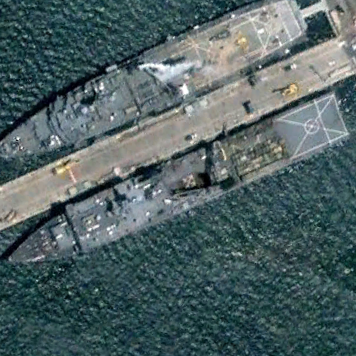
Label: combat